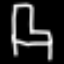
Label: chair